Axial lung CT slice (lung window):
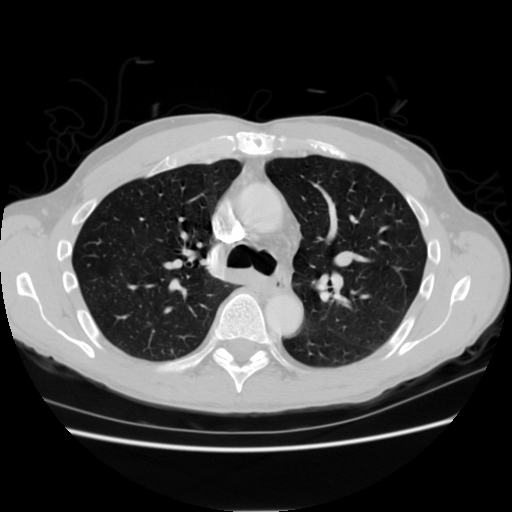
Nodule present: no